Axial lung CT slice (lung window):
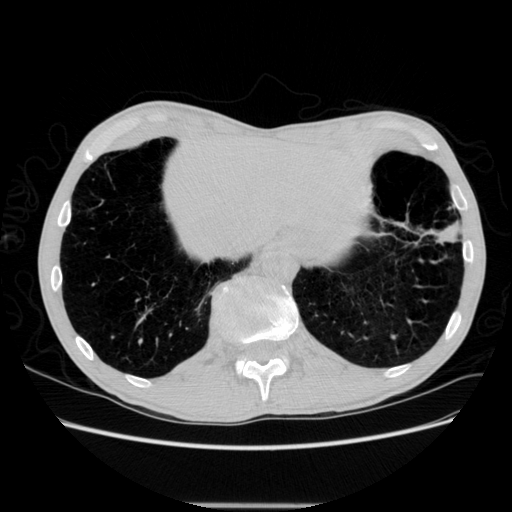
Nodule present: yes
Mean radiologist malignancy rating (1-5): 4